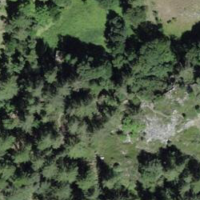
EUNIS habitat code: 43
Species observed at this site:
Stachys recta
Lophophanes cristatus